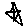
Label: star